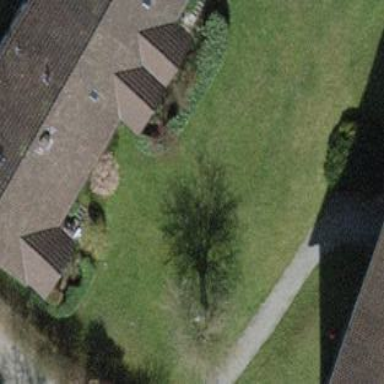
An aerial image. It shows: Apartments building with tiled roof.